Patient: sex M, age 71
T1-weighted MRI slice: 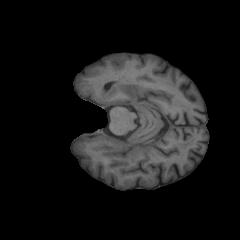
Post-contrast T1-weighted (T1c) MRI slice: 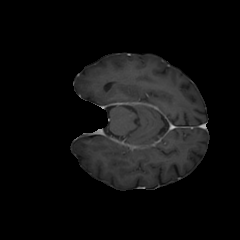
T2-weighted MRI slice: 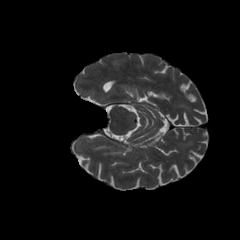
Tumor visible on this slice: no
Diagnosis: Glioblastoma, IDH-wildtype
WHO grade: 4